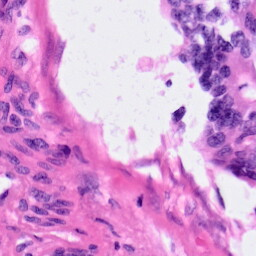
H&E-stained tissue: Pancreatic